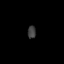
Tissue: skin
Cell type: Myeloid cells
Senescence score: 0.7643
Nuclear area (px): 100
Mean DAPI intensity: 62.63